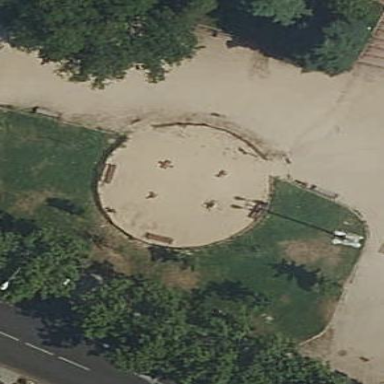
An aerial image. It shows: Playground area for leisure activities on the land.